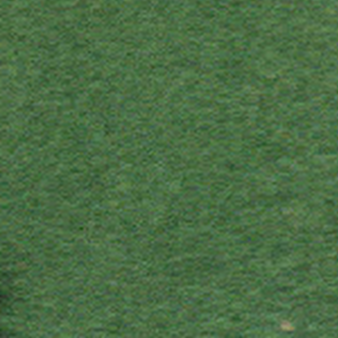
Label: other